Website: ulta-beauty
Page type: account-dashboard
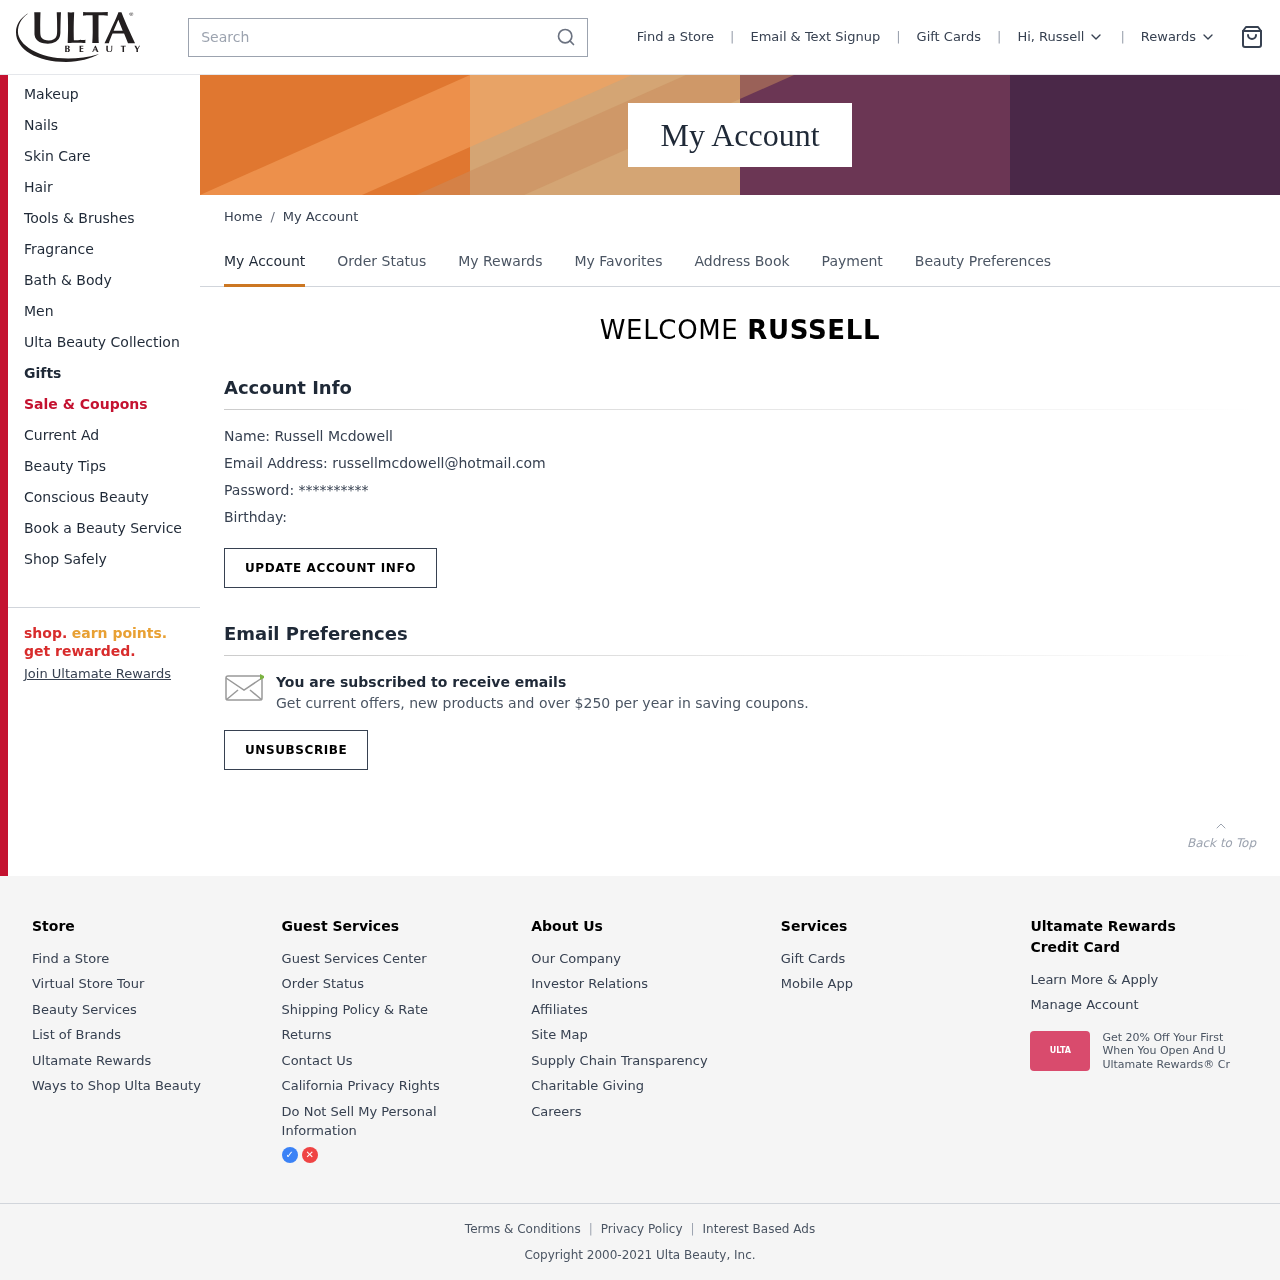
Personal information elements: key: PII_EMAIL
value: russellmcdowell@hotmail.com
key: PII_FIRSTNAME
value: Russell
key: PII_FIRSTNAME
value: RUSSELL
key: PII_FULLNAME
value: Russell Mcdowell
Search elements: key: HEADER_SEARCH
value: Search